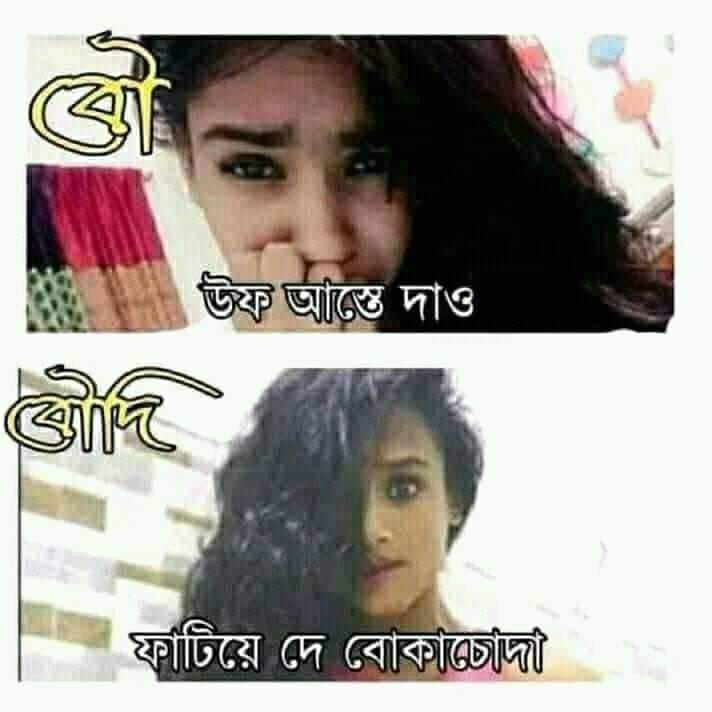
Caption: বৌ    উফ আস্তে দাও    বৌদি    ফাটিয়ে দে বোকাচোদা
Label: hate